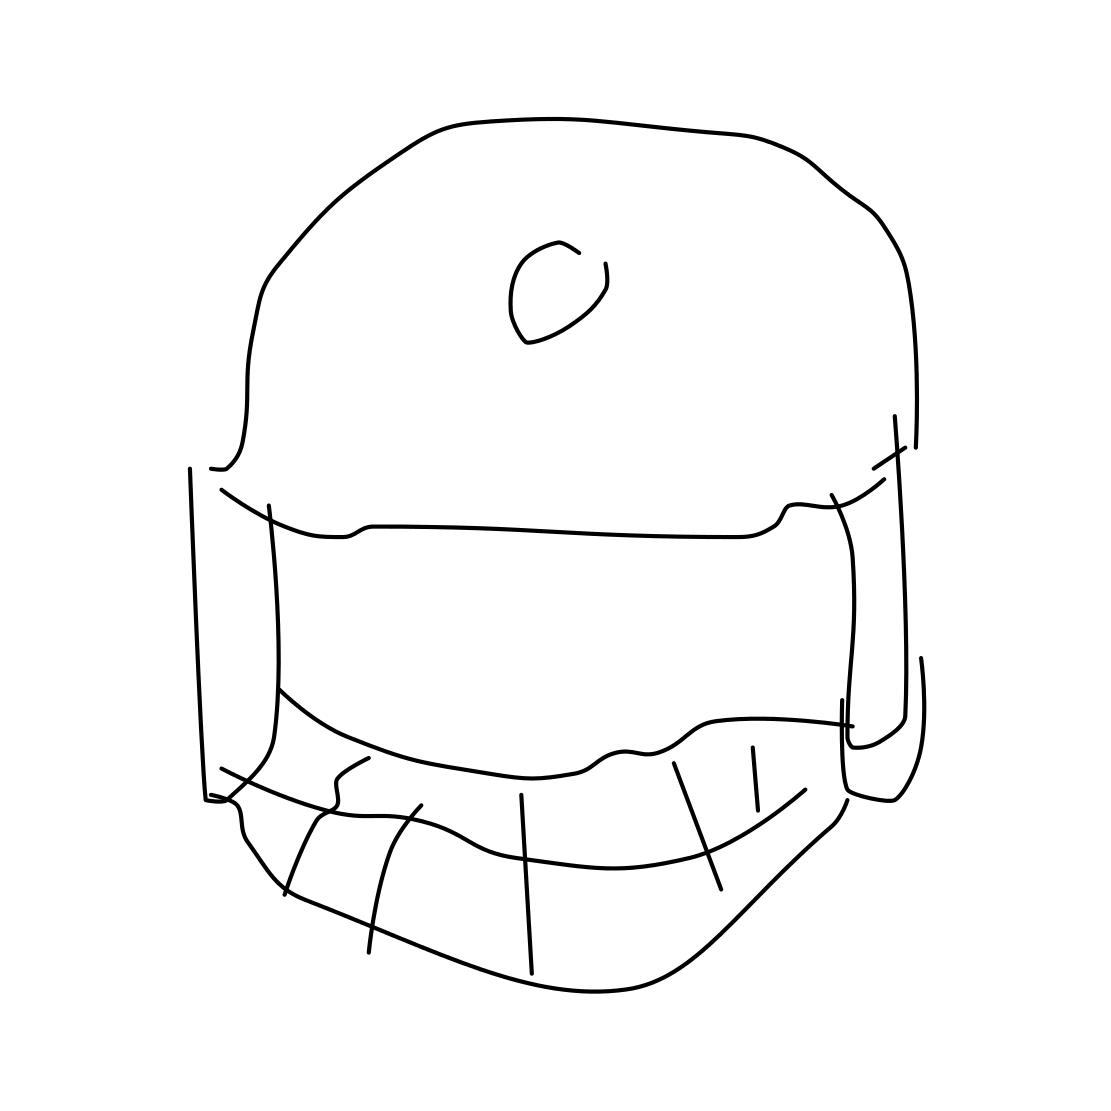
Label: helmet